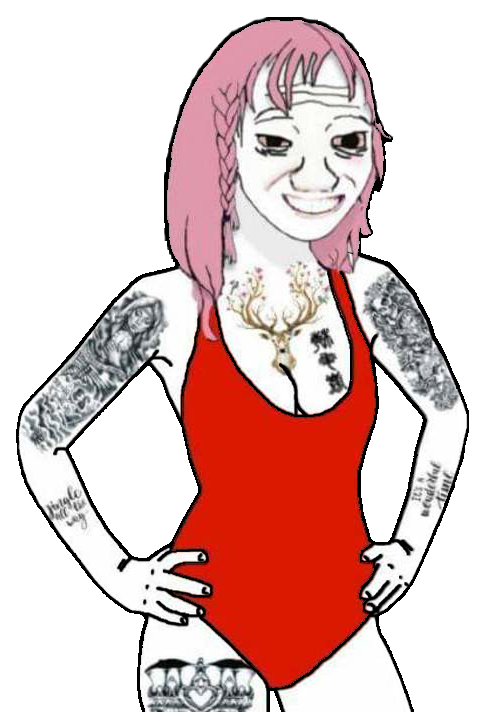
Label: 5_Coomer